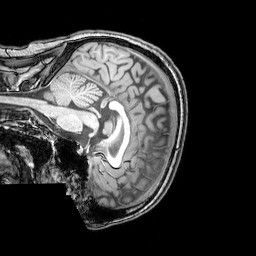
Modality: T1w
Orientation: sagittal
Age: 25
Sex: male
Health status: healthy
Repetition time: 0.081 s
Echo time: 0.037 s